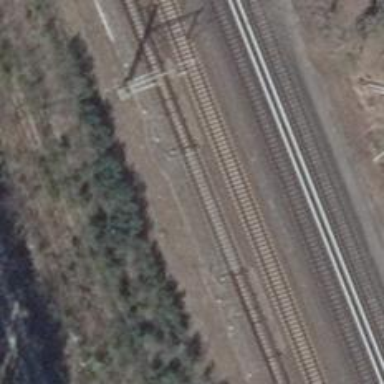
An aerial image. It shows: Railway switch with the turnout side on the left.